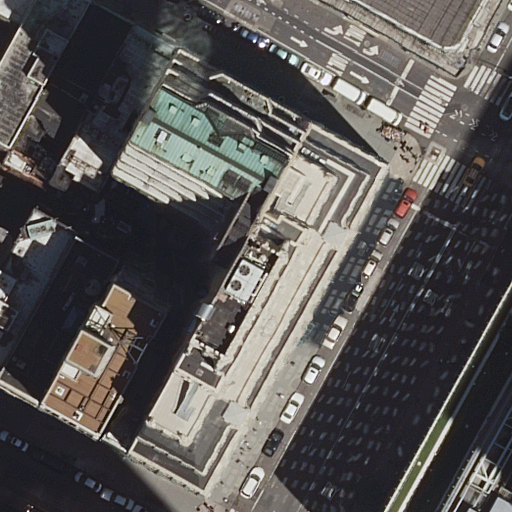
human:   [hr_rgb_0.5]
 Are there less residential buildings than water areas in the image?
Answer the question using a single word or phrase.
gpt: no

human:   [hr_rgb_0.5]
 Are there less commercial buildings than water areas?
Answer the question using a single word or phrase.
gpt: no

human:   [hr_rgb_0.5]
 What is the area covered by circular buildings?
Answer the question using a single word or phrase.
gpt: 0m2

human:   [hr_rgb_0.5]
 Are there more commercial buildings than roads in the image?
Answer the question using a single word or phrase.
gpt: no

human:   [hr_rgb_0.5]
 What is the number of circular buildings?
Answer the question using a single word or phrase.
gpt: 0

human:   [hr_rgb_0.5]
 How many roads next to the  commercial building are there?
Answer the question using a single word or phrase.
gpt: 5

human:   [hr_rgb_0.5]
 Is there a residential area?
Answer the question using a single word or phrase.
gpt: no

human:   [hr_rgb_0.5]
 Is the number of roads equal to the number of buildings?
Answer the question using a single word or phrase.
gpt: no

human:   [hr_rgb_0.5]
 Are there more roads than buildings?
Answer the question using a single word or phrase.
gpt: no

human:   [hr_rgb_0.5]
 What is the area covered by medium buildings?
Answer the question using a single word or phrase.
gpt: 1875m2

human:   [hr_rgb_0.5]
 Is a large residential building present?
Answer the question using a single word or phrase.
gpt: yes

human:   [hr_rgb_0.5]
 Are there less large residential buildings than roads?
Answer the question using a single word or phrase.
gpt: yes

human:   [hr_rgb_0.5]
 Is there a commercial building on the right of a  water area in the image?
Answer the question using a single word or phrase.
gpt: no

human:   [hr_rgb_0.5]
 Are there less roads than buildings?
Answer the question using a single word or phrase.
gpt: yes

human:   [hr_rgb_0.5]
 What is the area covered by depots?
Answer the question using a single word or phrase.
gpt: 0m2

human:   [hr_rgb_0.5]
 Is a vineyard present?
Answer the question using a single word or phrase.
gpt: no

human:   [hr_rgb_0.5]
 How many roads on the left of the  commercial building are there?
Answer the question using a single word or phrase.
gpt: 5

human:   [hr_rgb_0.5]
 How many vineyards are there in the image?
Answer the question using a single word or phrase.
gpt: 0

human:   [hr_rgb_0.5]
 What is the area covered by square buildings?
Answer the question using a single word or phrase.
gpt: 0m2

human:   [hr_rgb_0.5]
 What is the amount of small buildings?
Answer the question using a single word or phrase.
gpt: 3

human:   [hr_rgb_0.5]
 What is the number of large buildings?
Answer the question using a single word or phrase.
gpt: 4

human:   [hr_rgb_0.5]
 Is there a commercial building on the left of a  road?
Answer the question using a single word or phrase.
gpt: no

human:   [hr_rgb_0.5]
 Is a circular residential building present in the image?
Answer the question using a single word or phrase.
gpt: no

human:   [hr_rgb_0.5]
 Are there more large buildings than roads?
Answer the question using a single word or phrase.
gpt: no

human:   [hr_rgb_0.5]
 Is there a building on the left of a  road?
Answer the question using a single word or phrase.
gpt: yes

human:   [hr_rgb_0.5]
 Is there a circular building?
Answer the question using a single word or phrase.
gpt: no

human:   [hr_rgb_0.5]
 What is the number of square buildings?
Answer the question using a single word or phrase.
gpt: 0

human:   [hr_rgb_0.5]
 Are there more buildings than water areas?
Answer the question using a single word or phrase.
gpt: yes

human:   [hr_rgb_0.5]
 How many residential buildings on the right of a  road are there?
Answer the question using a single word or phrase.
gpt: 6

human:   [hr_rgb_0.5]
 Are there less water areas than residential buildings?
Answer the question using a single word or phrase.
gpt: yes

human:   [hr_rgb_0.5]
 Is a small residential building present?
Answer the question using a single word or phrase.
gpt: yes

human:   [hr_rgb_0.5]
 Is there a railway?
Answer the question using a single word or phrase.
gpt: no

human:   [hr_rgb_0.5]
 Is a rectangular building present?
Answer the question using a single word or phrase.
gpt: yes

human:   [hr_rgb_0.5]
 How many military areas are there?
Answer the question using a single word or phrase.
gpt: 0

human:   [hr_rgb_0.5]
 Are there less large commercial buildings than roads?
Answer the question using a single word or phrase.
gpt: yes

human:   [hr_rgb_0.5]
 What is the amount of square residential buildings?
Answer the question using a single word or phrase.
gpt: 0